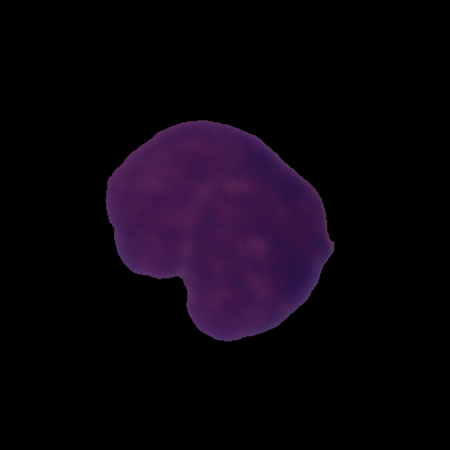
Label: cancer